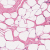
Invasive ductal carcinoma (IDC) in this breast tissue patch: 0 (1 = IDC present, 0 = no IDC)